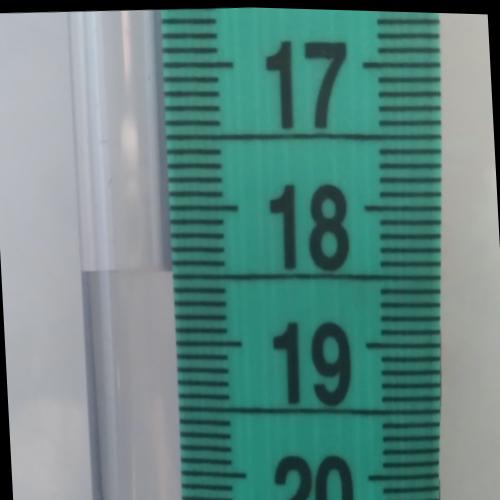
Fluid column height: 18.5 cm